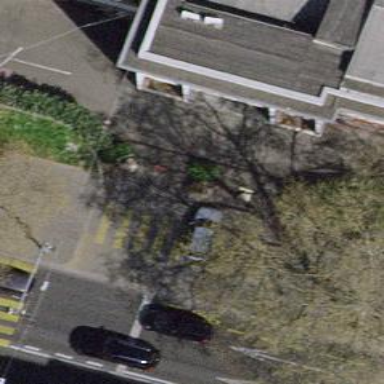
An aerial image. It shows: Uncontrolled zebra crossing with zebra markings.